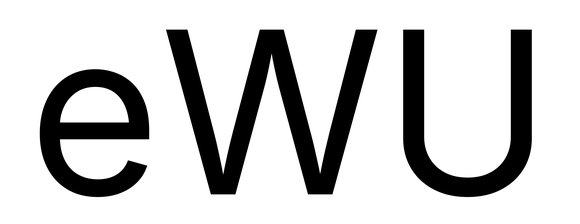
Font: Inter_Regular